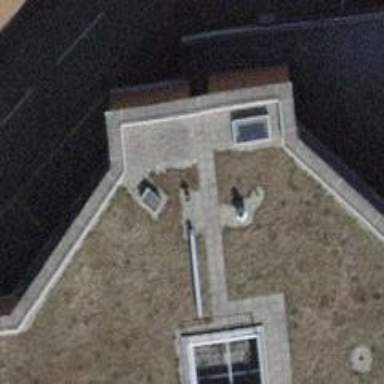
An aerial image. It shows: Cafe.